Interaction volume radius: 10 \u00c5
Interaction volume height: 30 \u00c5
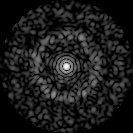
Disorder parameter: 0.8181